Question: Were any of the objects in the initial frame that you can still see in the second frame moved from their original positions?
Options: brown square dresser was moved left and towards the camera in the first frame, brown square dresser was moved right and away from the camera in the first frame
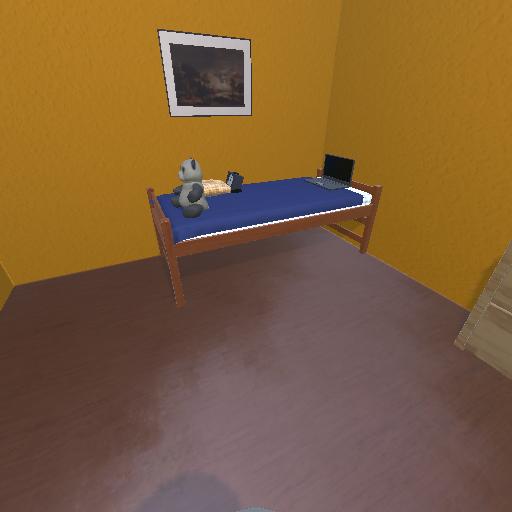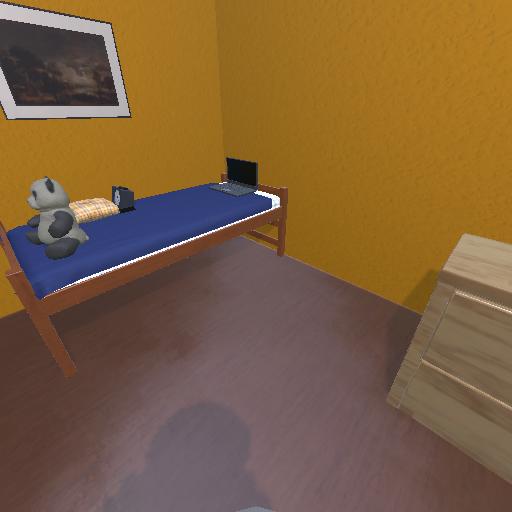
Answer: brown square dresser was moved left and towards the camera in the first frame